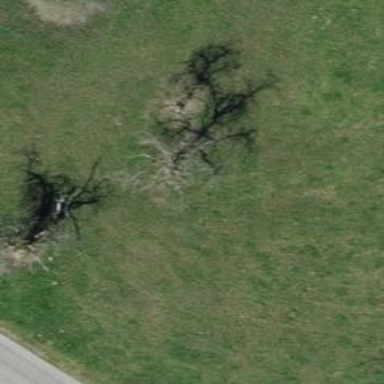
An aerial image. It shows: Single tag "natural: tree."